Field crop: maize
Growth stage: 1
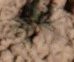
Species: lolium